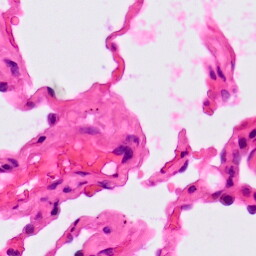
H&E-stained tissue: Lung